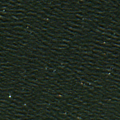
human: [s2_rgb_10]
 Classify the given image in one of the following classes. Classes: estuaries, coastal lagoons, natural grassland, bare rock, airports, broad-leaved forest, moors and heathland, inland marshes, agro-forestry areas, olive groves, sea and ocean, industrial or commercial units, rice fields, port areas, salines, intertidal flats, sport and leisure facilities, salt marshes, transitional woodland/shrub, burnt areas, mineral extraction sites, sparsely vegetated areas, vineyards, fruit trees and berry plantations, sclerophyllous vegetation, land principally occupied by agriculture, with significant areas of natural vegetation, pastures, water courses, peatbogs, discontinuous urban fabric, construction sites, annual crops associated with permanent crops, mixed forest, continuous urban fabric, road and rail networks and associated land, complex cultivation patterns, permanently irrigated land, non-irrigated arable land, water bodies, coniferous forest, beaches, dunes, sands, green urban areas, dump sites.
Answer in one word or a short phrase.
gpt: sea and ocean